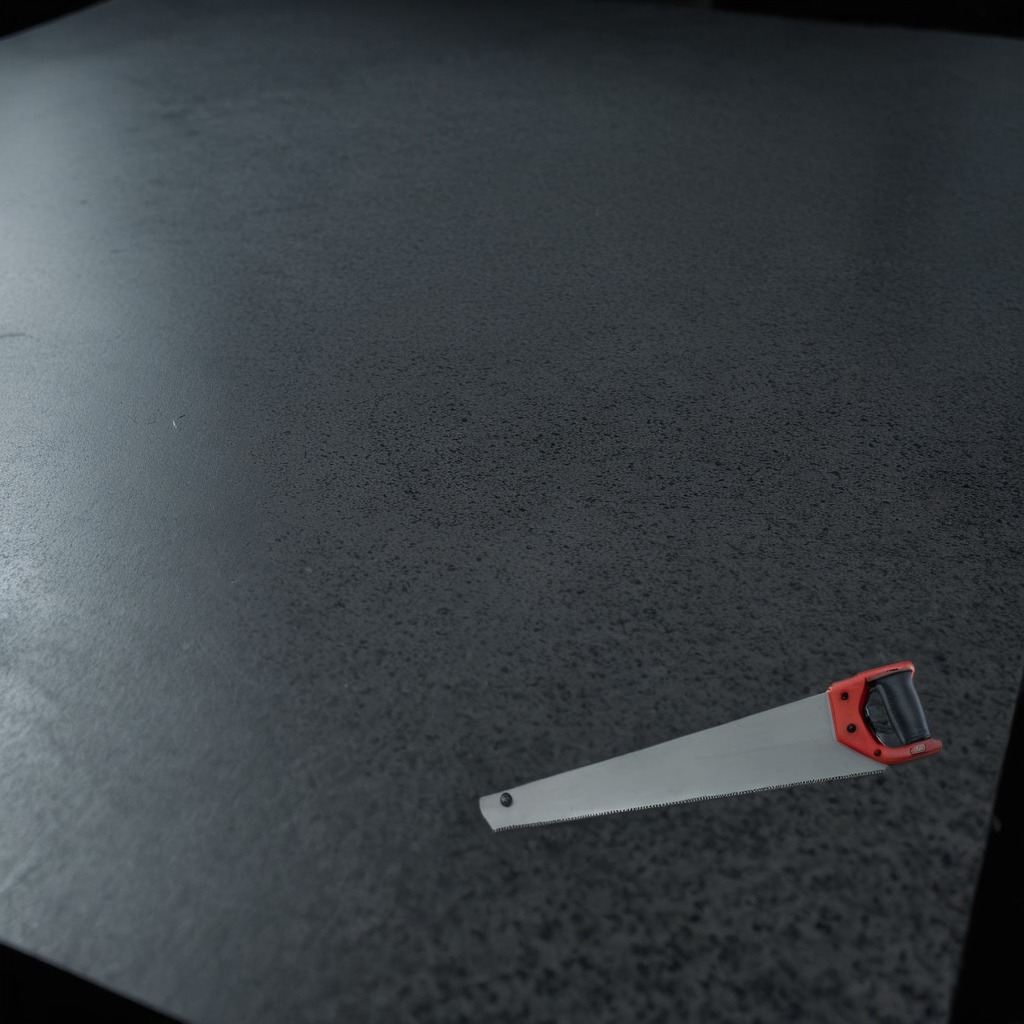
A handheld metal saw is lying on a clean granite table inside a workshop at night dim ambient light soft shadows worn but